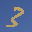
Label: 3